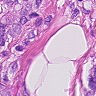
Metastatic tissue present: yes